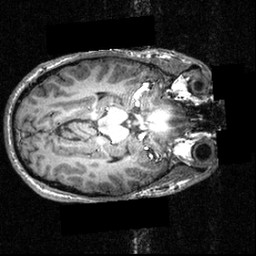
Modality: T1w
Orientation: axial
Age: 21
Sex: male
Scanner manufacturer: siemens
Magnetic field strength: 3.951 T
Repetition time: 1.5 s
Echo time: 0.00335 s